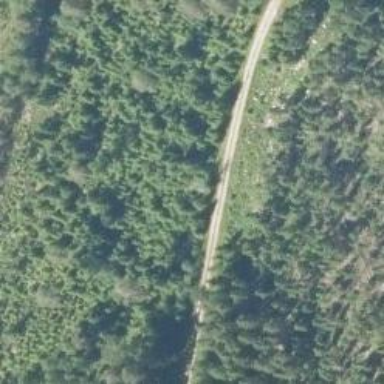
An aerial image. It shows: Track road with grade4 tracktype.